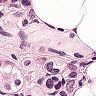
Metastatic tissue present: yes